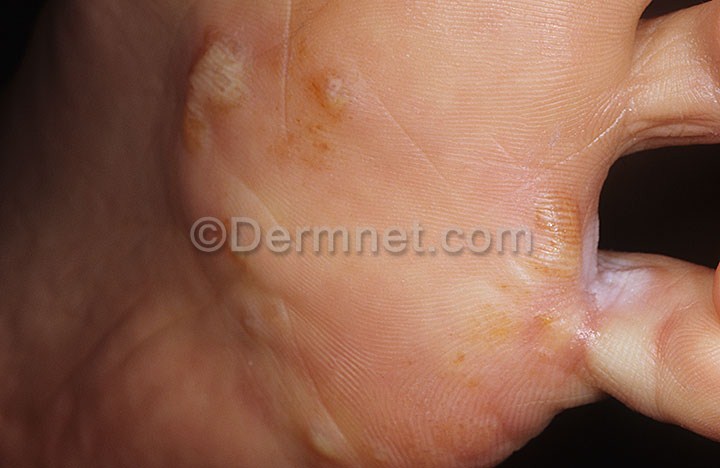
Disease: Tinea Ringworm Candidiasis and other Fungal Infections